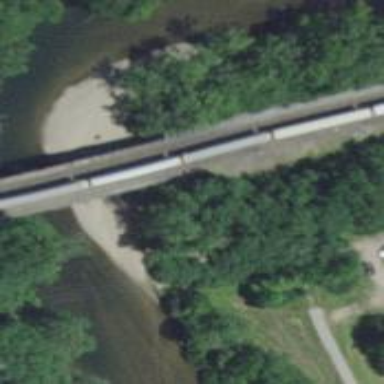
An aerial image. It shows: Railway siding for service.